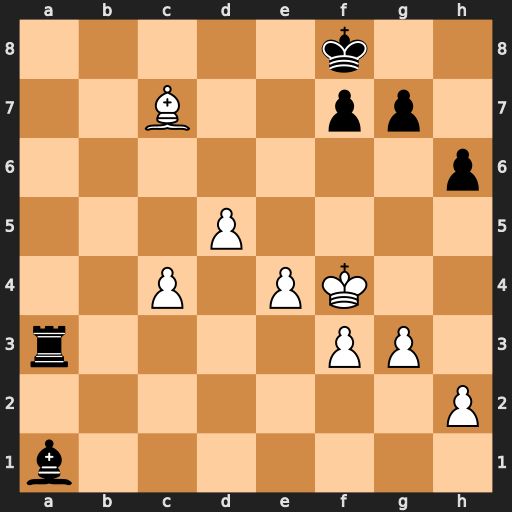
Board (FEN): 5k2/2B2pp1/7p/3P4/2P1PK2/r4PP1/7P/b7
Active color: w
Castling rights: -
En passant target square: -
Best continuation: Bd6+ Ke8 Bxa3